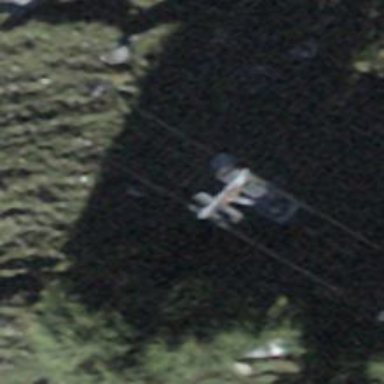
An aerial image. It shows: Pylon for aerialway.